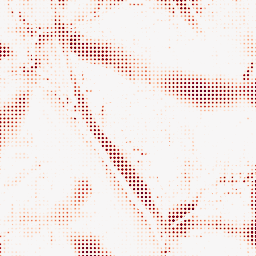
Category: morphological
Decomposition family: morphological_ellipse
Decomposition parameters: operation: opening
width: 50
height: 50
Upsampling method: sinc_blackman
Upsampling parameters: scale: 8
kernel_size: 4
Upsampling scale: 8